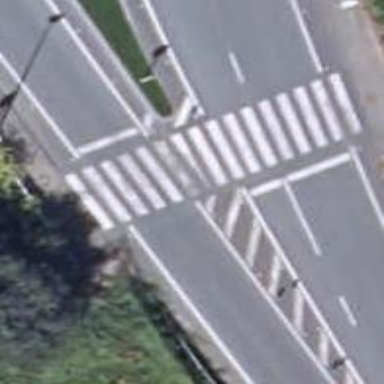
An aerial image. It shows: Uncontrolled crossing on the road.